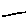
Label: line